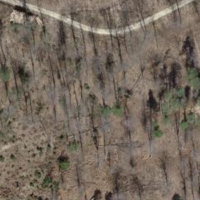
EUNIS habitat code: 44
Species observed at this site:
Heracleum sphondylium